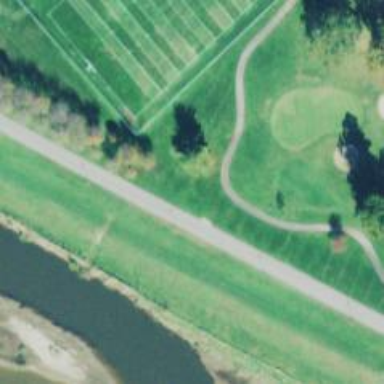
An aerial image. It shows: Path used for both walking and golf.